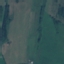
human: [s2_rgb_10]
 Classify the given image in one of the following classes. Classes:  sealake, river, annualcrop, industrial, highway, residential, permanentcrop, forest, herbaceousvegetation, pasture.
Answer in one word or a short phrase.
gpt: Pasture